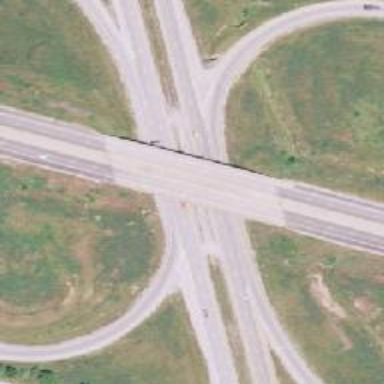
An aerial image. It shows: Motorway junction.